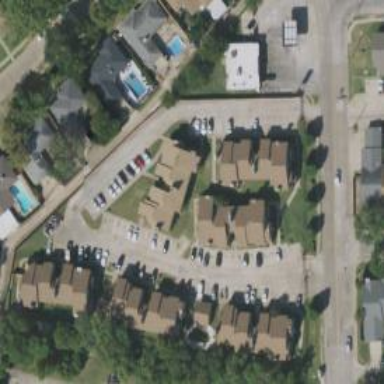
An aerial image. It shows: Residential area with apartments.